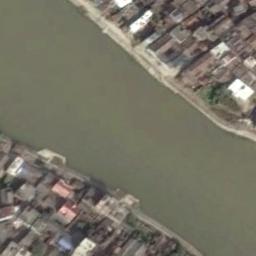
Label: river